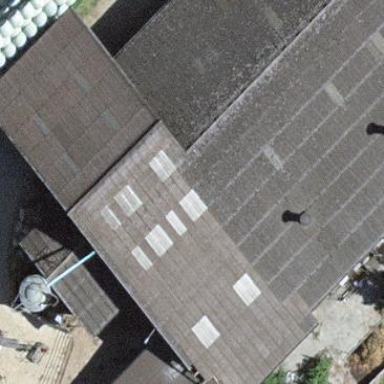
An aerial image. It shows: Rural barn.